Question: Throughout my ASP.net application I employee the 'cascading combo boxes' technique as depicted below.

For anyone not familiar with the term, cascading combo boxes is a technique where the datasource of one combo box is bound to the datasource of another. For example in the image above, the 'Sport' combobox choices changes based on the input of the 'Sport Category' combo box likewise, the Keyword combobox choices change based on what the user selects in the 'Sport combo box'.
What I want to know is if there is any way to acomplish this same technique in the filter rows of the DevExpress suite's AspxGridview contorl and if so can anyone show or point me to some examples of how to acomplish this.
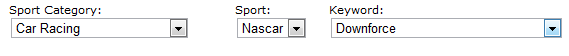
Answer: Below links show the same:
<URL>
<URL>